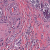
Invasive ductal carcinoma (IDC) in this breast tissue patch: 1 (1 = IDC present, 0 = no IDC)